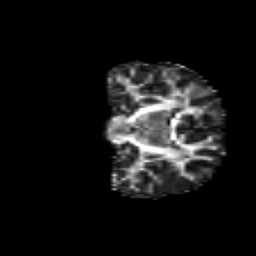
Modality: FA
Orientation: coronal
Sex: male
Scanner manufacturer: siemens
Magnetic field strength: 3 T
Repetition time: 5 s
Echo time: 0.071 s